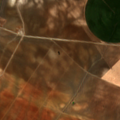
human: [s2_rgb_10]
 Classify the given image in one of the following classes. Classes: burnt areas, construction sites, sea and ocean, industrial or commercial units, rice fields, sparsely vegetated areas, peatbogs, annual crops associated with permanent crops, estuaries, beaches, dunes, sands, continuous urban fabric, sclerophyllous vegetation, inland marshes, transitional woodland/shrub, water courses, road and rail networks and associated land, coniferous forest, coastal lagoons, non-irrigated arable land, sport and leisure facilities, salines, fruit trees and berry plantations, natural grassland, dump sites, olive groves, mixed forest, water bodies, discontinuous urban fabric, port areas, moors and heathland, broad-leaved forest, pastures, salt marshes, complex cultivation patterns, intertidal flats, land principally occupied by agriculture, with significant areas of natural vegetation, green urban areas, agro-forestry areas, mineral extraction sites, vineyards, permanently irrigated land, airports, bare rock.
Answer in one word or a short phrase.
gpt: non-irrigated arable land, permanently irrigated land, olive groves